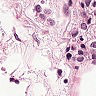
Metastatic tissue present: yes